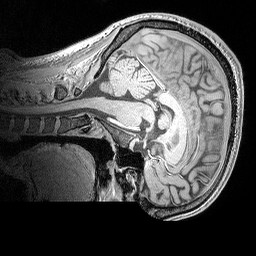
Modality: MP2RAGE
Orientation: sagittal
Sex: male
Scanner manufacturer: siemens
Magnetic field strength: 3 T
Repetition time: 5 s
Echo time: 0.00292 s